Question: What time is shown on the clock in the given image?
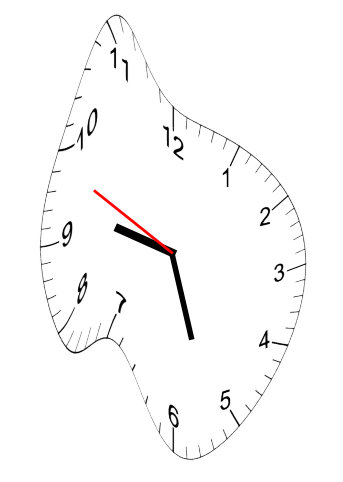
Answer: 09:26:49